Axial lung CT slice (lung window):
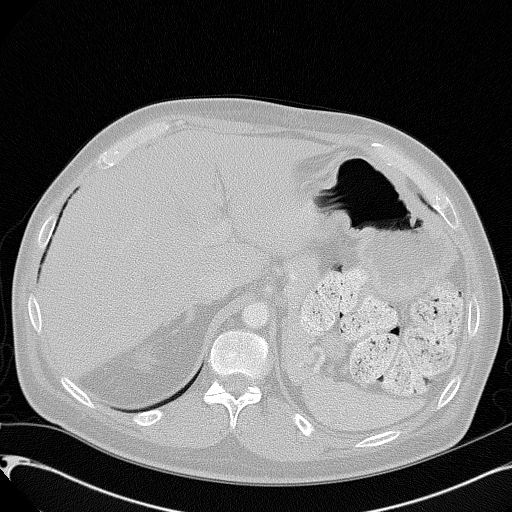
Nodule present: no